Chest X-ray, AP view. Patient: 12 years old, sex F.
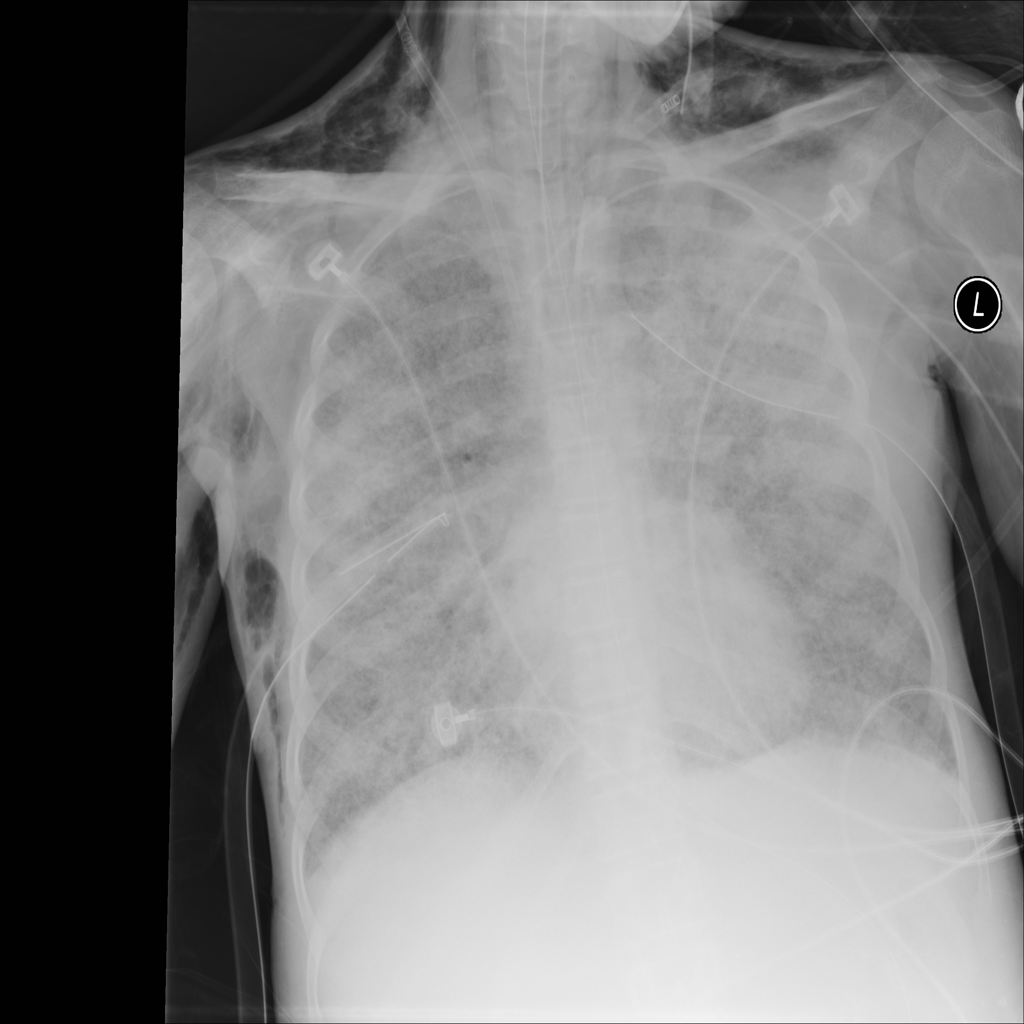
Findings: Emphysema